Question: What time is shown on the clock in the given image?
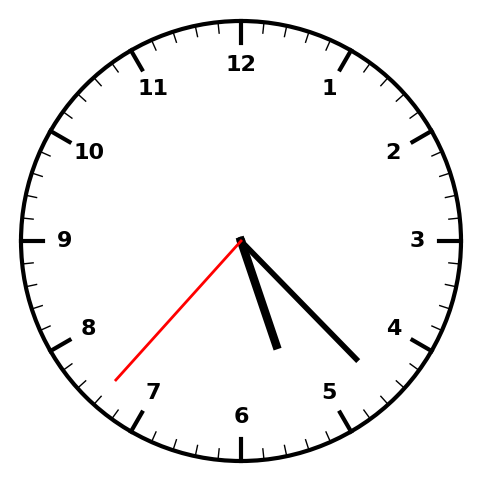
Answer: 05:22:37